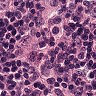
Metastatic tissue present: yes